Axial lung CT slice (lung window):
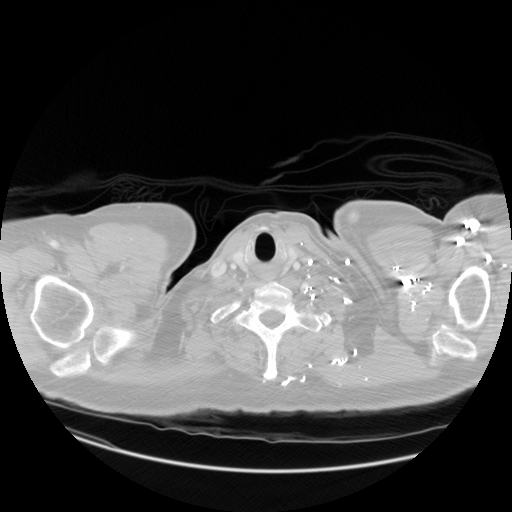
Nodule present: no